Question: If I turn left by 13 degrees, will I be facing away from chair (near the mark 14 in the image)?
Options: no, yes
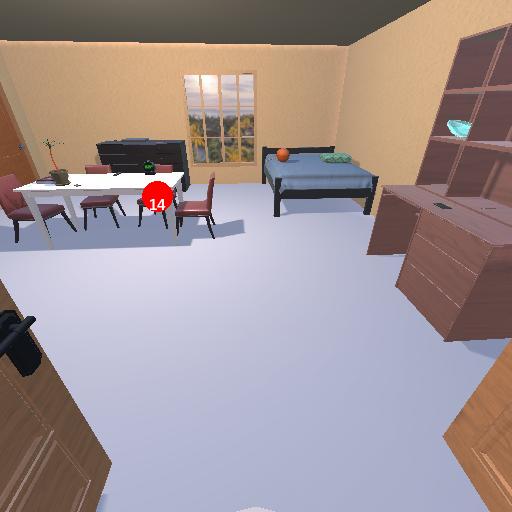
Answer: no